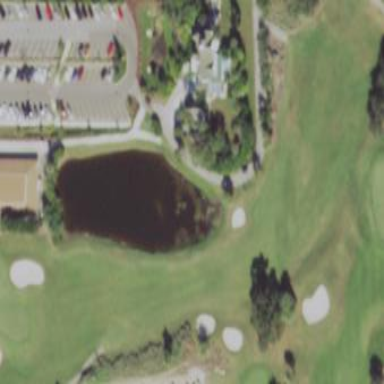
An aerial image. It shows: Grassy area designated as golf fairway.